Question: Consider a complete ternary tree of depth h, composed of a root attached to three complete ternary trees of depth h - 1. There are n = 3^h leaves and each leaf has a boolean value associated to it. Each internal node, including the root, equals the value of the majority of its children.
Here is an example of a tree of depth 2:

Given the leaves input vector [0, 0, 1, 0, 1, 0, 1, 1, 1], we would like to find the root of the tree. In order to find the root, we could evaluate all the leaves and internal nodes (i.e. 3^h operations). But we may be able to evaluate fewer nodes. In the example above, we can see that the value of the first internal node (most left) can be evaluated after examining its first two children. Similarly at depth = 1, the first two nodes are sufficient to find the root of the tree.
I have been thinking over this problem but I can't find a good way to tackle the problem.
'''
import numpy as np
import random
class node:
def __init__(self):
self.low = None
self.mid = None
self.high = None
def put(self, low, mid, high):
self.low = low
self.mid = mid
self.high = high
return self
class ternary_tree:
def __init__(self, leaves, count= 0):
self.leaves = leaves
self.root = node()
self.value = None
self.count = count
def get_root(self):
self.root.put(self.leaves[0], self.leaves[1], self.leaves[2])
self.value = majority(self.root)
return self.value
def majority(node):
global ops_count
r1, r2, r3 = random.sample([node.low, node.mid, node.high], 3)
if r1 > 0:
ops_count += 1
if r2 > 0:
ops_count += 1
return 1;
elif r3 > 0:
ops_count += 1
return 1;
else:
return 0;
else:
ops_count += 1
if r2 == 0:
ops_count += 1
return 0;
elif r3 == 0:
ops_count += 1
return 0;
else:
return 1;
if __name__ == "__main__":
h = 2 # depth of the tree
my_leaves = [random.randint(0,1) for i in range(0, 3**h)] #input vector
ops_count = 0 #Counting the number of steps
nb_trees = len(my_leaves) // 3
my_trees = [ternary_tree(leaves=my_leaves[i:i+3]) for i in range(0, nb_trees)]
new_leaves = []
t1, t2, t3 = random.sample(my_trees, 3)
new_leaves.append(t1.get_root())
new_leaves.append(t2.get_root())
if new_leaves[0] == new_leaves[1]:
new_leaves.append(new_leaves[0])
else:
new_leaves.append(t3.get_root())
ternary_tree(leaves=new_leaves).get_root()
'''
I think the code does the job, but it is not optimal in the sense that it still checks all the internal node and doesn't skip the redundant nodes. I think the right approach is to have a recursive algorithm like a binary search tree, but I cannot make the link between BST and the majority tree evaluation.
I would appreciate if you could give me any indication on how to solve this problem. Thanks!
The illustration comes from here: <URL>.
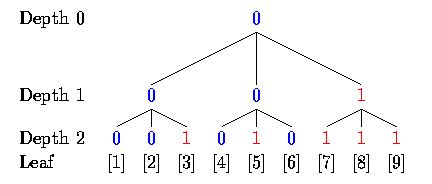
Answer: Indeed, recursion would be the way to find the root value. I don't really see a need to create the tree : when the values of all the leaf values are input as a list, then we really have all information in a suitable format.
Here is how the 'majority' function could look when it is given only the list of leaf values:
'''
import random
def majority(leaves):
counter = 0
def recur(start, size):
nonlocal counter
if size == 1:
counter += 1 # about to access a leaf's value
return leaves[start]
size //= 3
# Randomly choose which child we will leave as "plan B" in case
# two others give opposite values
last = random.randint(0, 2)
# Get the values of the two other children, using recursion
val1 = recur(start + ((last+1)%3)*size, size)
val2 = recur(start + ((last+2)%3)*size, size)
# If equal, we do not need to retrieve the remaining child's value
if val1 == val2:
return val1
# Too bad,... we need the value of the third child to break the tie
return recur(start + last*size, size)
rootval = recur(0, len(leaves))
return rootval, counter
'''
You would call it like this:
'''
h = 2
leaves = [random.randint(0,1) for i in range(0, 3**h)]
rootval, counter = majority(leaves)
print("The leaves are {}".format(leaves))
print("Accessed {} leaves to find that root's value is {}".format(counter, rootval))
'''